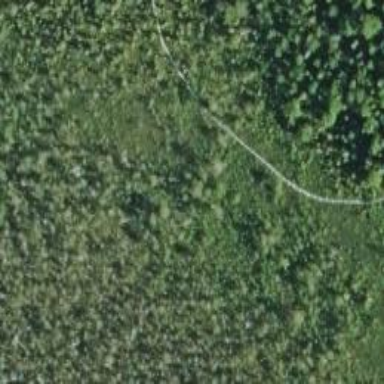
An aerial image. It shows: Path with excellent trail visibility.